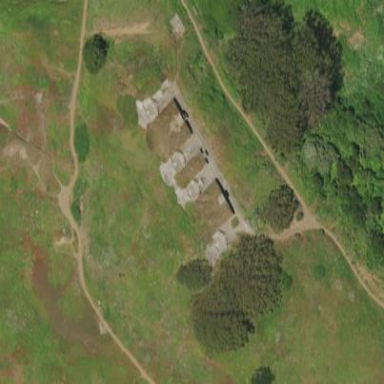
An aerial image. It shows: Historical fort building.